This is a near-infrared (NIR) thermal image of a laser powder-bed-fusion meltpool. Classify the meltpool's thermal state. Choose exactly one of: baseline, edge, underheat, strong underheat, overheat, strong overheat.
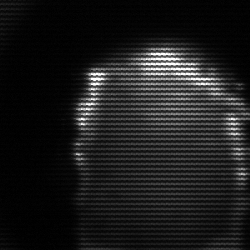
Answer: baseline